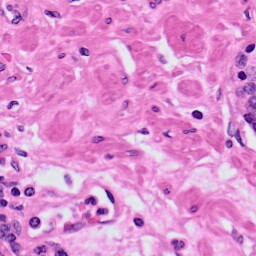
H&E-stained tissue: Prostate